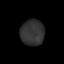
Tissue: prostate
Cell type: T cells
Senescence score: 0.3353
Nuclear area (px): 613
Mean DAPI intensity: 49.186